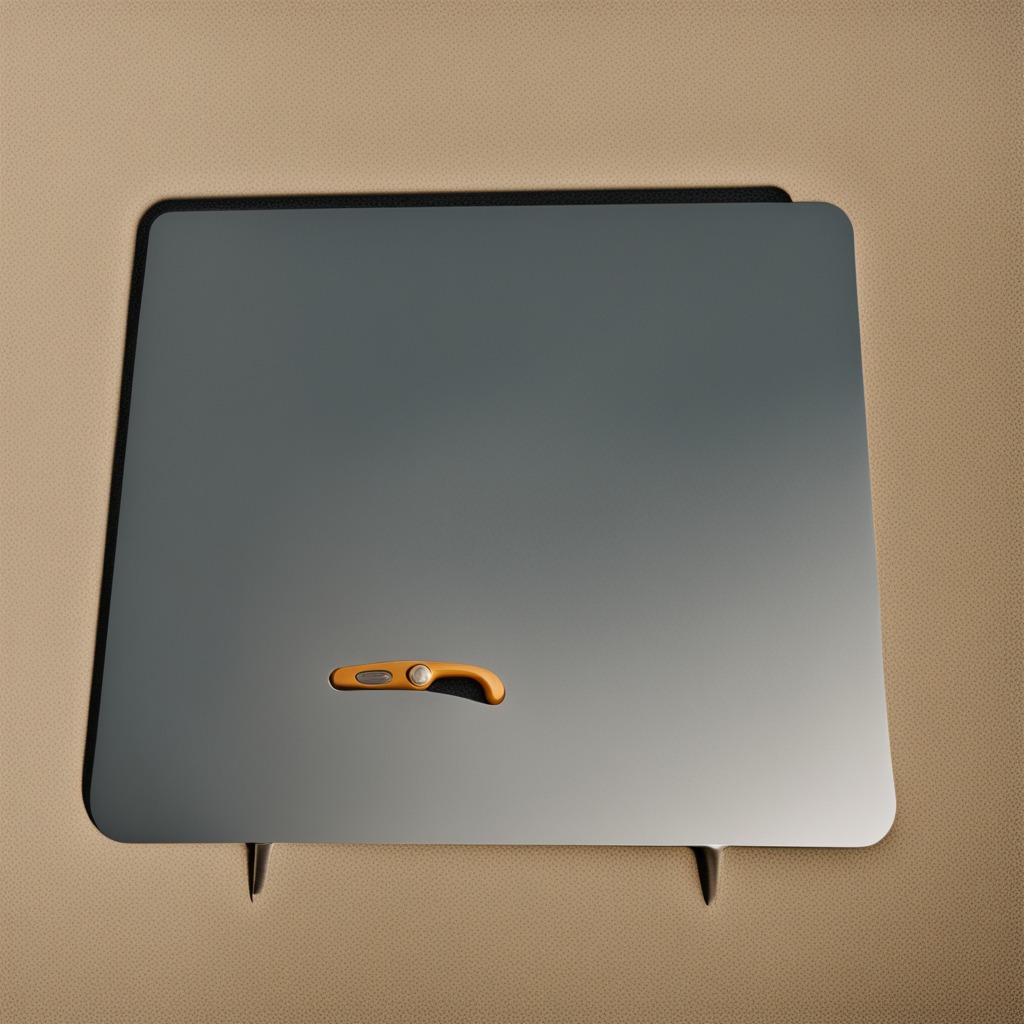
A utility knife is lying on the table in a temporary outdoor tool station.